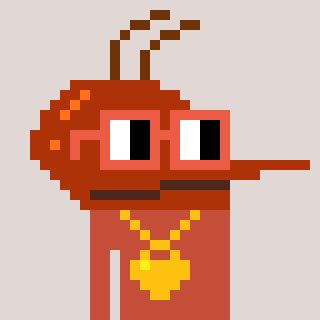
a pixel art character with square orange glasses, a mosquito-shaped head and a rust-colored body on a warm background